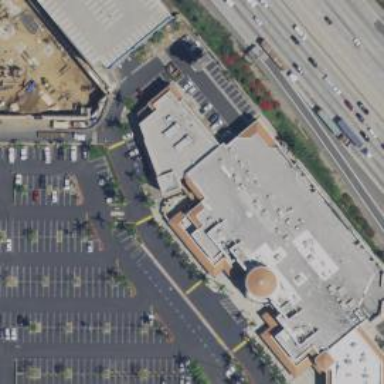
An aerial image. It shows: Parking space.